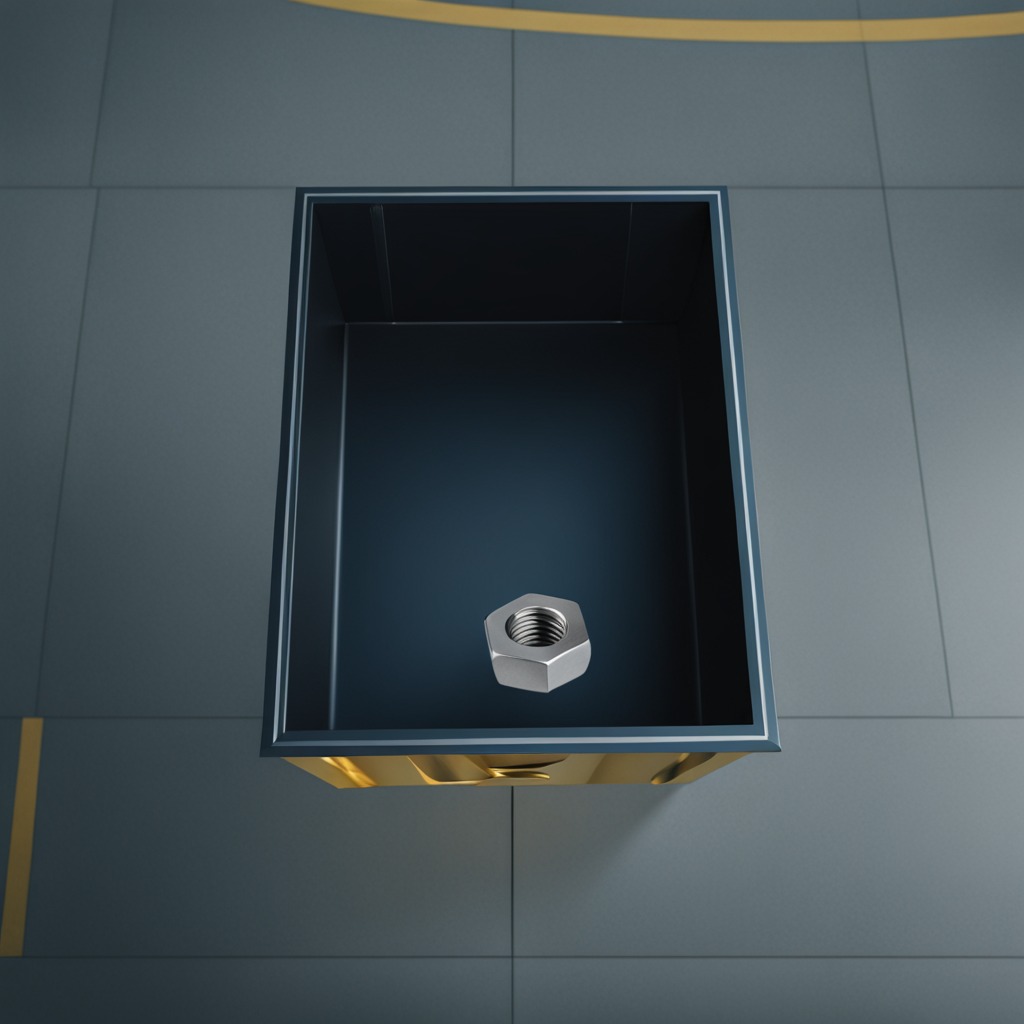
A metal nut is lying on a toolbox surface in an airplane hangar workshop.